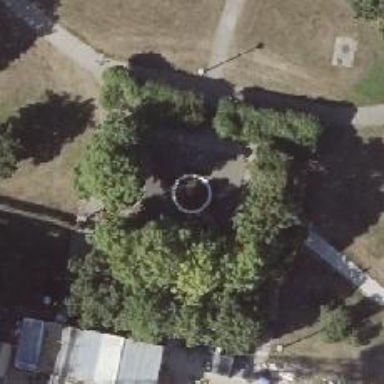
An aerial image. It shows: Beautiful fountain.